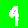
Digit: 9